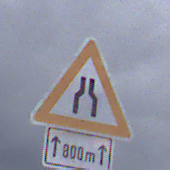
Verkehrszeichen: VerengteFahrbahn
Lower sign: LaengeEinerStrecke1
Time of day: MorningAfternoon
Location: Outdoor (Suburban)
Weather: PartlyCloudy
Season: NotSpecified
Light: Natural